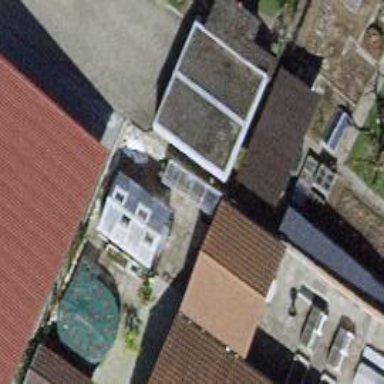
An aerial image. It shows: Group of garages.